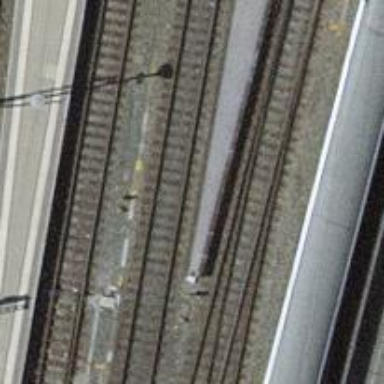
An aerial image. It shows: Single-track railway siding with electrified contact lines.